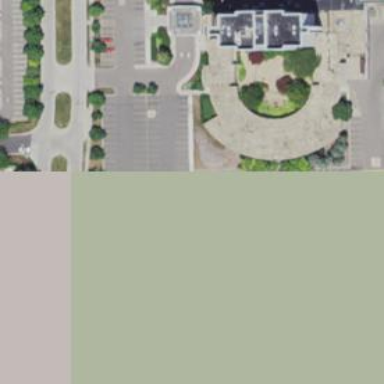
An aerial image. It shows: Parking area with surface.